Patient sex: M
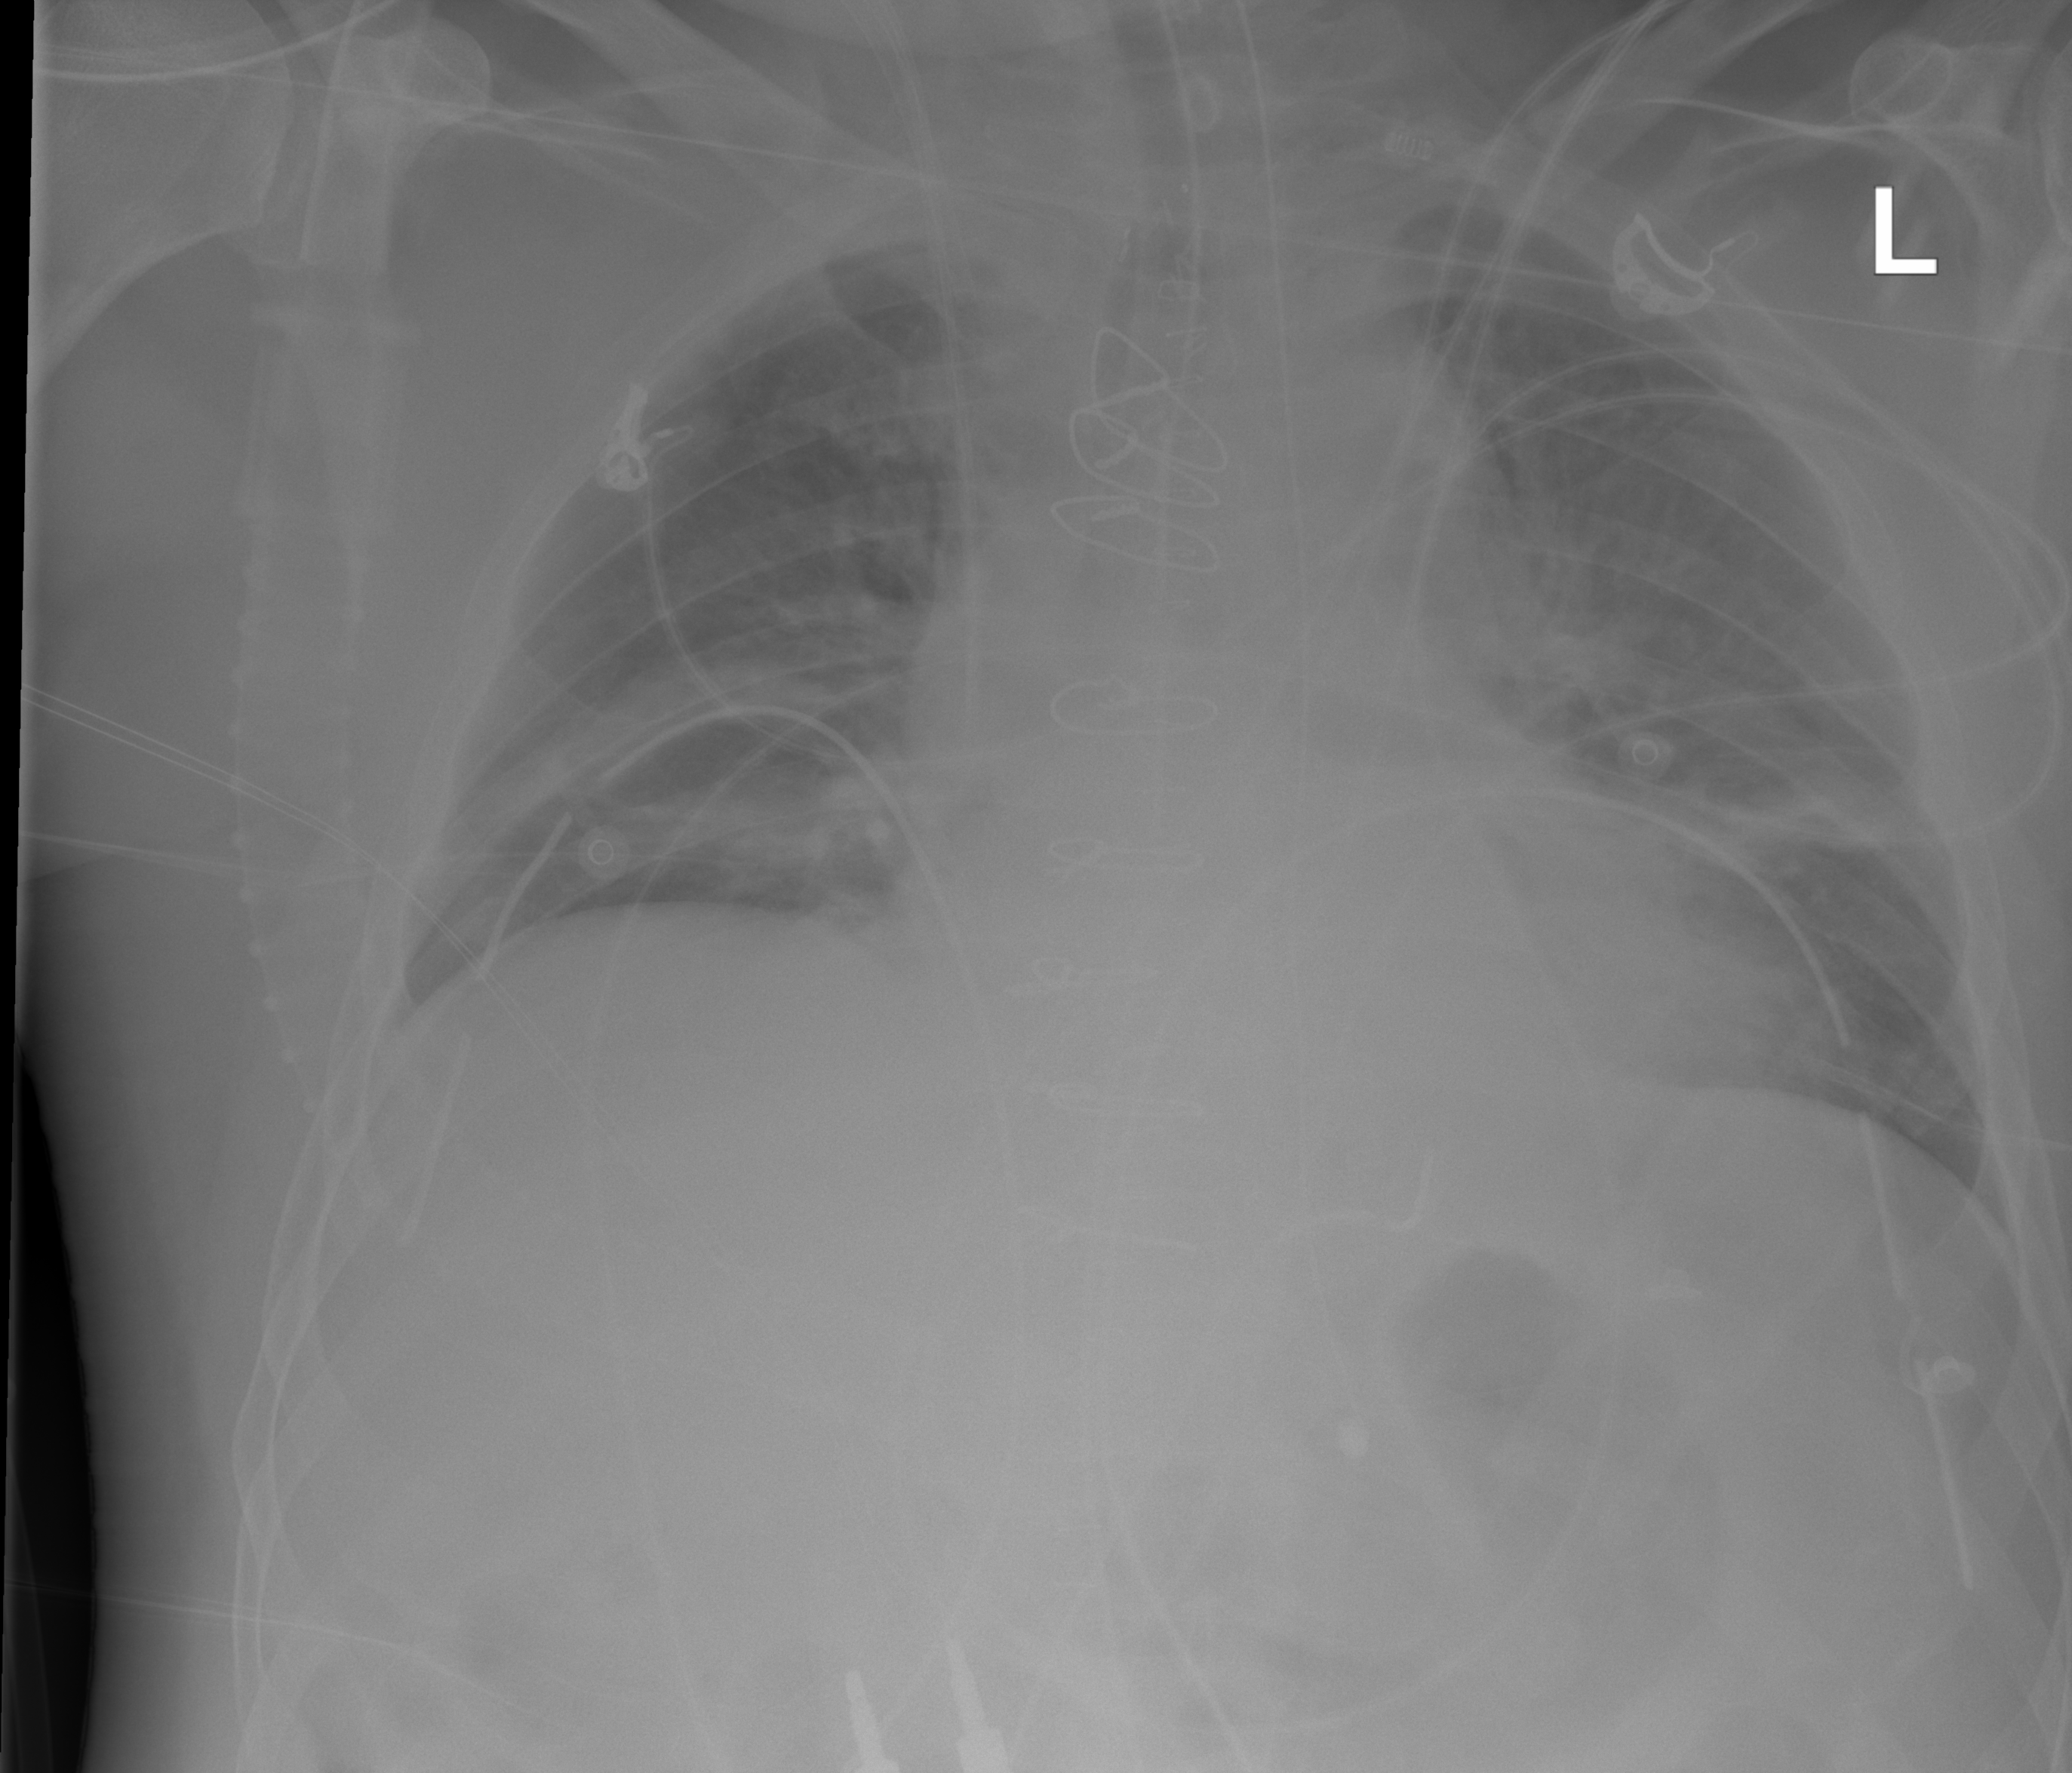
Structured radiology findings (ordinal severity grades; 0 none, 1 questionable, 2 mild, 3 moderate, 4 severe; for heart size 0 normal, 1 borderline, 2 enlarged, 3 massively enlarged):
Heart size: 0
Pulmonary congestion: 2
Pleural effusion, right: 0
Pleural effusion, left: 0
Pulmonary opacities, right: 0
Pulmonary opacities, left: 0
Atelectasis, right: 0
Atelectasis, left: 2